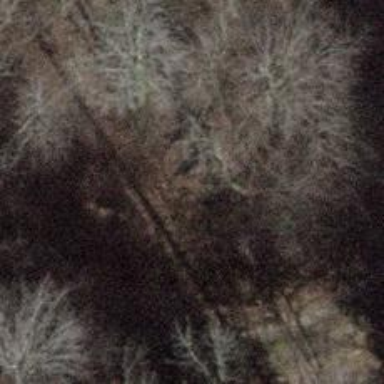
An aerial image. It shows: Culvert tunnel.